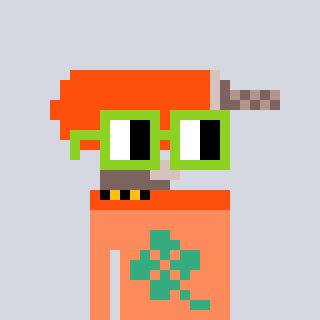
a pixel art character with square light green glasses, a drill-shaped head and a peachy-colored body on a cool background